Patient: sex M, age 29
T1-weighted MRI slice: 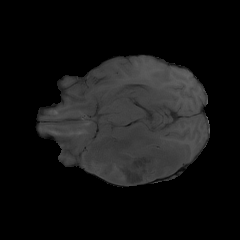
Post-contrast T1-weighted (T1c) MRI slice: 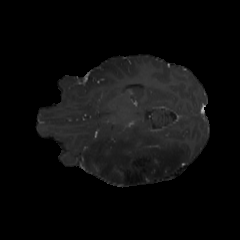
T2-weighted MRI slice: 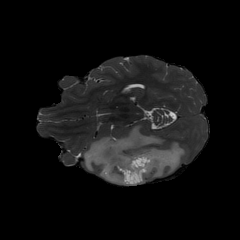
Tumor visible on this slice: yes
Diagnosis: Astrocytoma, IDH-mutant
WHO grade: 4